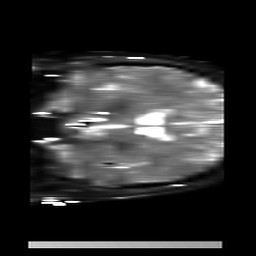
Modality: T2starmap
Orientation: coronal
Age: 57
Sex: female
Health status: ill